Field crop: maize
Growth stage: 2
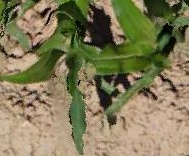
Species: maize